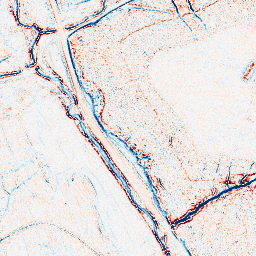
Category: edge_preserving
Decomposition family: anisotropic_diffusion
Decomposition parameters: iterations: 5
kappa: 50
gamma: 0.15
Upsampling method: cubic_catmull_rom
Upsampling parameters: scale: 2
Upsampling scale: 2